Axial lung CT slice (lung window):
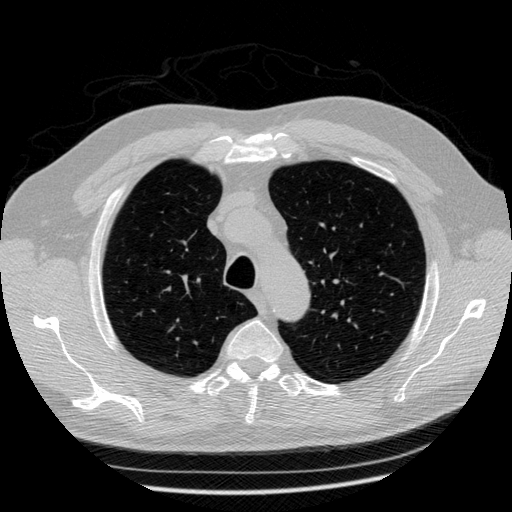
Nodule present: no